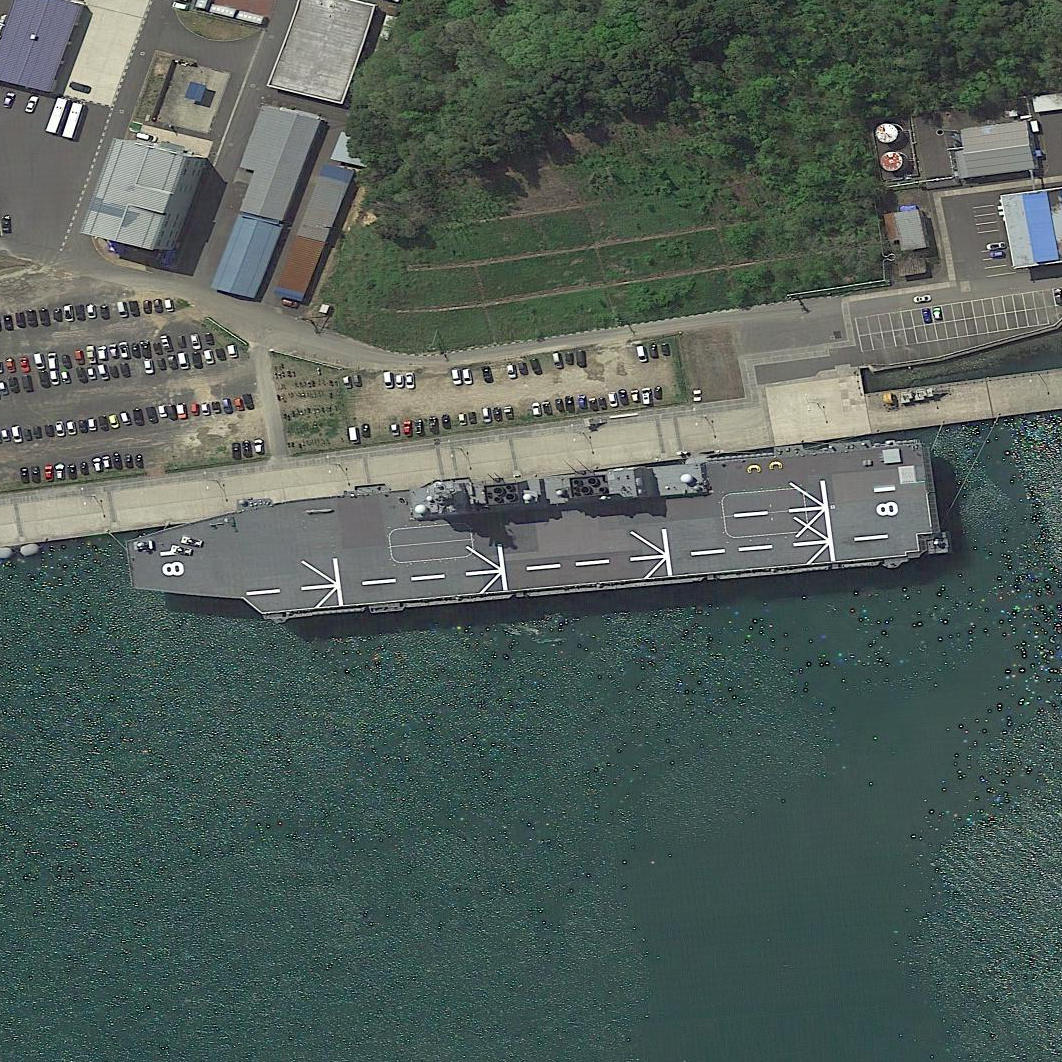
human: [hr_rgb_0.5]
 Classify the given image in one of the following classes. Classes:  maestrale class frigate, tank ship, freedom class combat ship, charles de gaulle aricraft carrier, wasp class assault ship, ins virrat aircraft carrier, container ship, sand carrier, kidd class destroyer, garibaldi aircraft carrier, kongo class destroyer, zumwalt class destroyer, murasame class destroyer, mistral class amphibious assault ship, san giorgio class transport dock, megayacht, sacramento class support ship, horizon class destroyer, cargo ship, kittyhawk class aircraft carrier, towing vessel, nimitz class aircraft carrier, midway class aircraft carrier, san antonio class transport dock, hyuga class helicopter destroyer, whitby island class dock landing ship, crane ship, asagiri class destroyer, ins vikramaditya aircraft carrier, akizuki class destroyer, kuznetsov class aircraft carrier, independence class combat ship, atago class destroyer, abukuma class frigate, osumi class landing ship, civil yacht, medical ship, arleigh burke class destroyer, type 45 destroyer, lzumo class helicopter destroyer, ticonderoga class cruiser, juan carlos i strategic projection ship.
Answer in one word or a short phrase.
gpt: Hyuga class helicopter destroyer